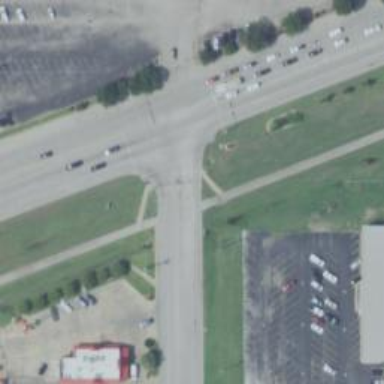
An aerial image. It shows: Unmarked crossing on the road.